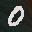
Label: 0